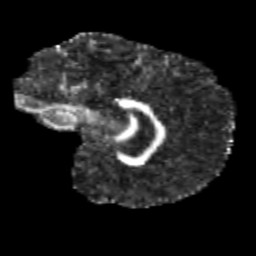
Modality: FA
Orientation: sagittal
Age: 10
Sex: male
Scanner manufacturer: siemens
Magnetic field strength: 3 T
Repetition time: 3.8 s
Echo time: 0.07 s